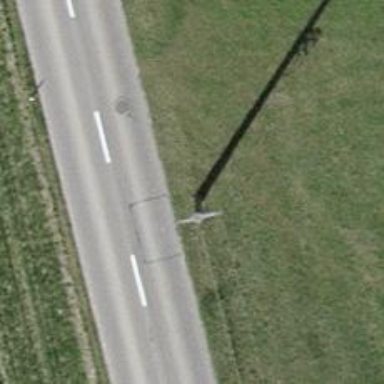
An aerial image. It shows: Power pole.